Question: My tables have the following relations

As you can see 'FirstEntity' can have multiple 'Transactions' related record. 'Transaction' is divided into two tables because it represents an inheritance hierarchy (Table Per Type in Entity Framework).
I need to create a script which delete all record from 'FirstEntityTransaction' and 'Transaction' given a 'FirstEntityID'. The delete should then follow the following order:
- 'FirstEntityTransaction'- 'Transaction'- 'FirstEntity'
The problem is that when I execute first delete ('FirstEntityTransaction') I do not have any way to find the related transactions by TransactionID. Is there any way that I can save those IDs and then execute the second delete?
EDIT: I have modified the post to have a more meaningful diagram
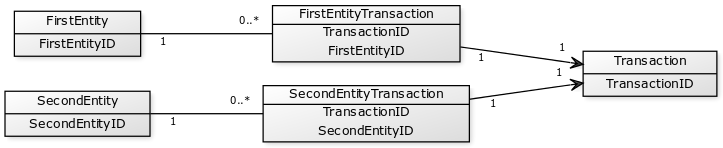
Answer: Below is an example that inserts deleted entity transactions into a table variable, which is subsequently used to delete the Transaction rows.
'''
DECLARE @DeletedMyEntityTransaction table ( TransactionID int );
DELETE dbo.MyEntityTransaction
OUTPUT deleted.TransactionID
INTO @DeletedMyEntityTransaction
WHERE MyEntityID = @MyEntityID;
DELETE dbo.[Transaction]
WHERE TransactionID IN ( SELECT TransactionID
FROM @DeletedMyEntityTransaction );
DELETE dbo.MyEntity
WHERE MyEntityID = @MyEntityID;
'''